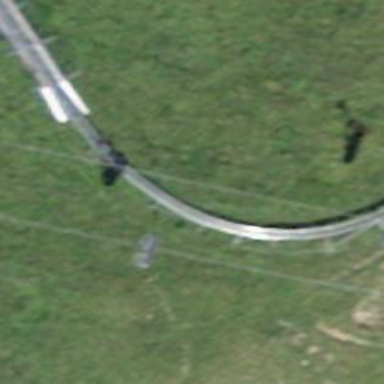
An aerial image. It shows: Summer toboggan attraction with metal surface.